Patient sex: F
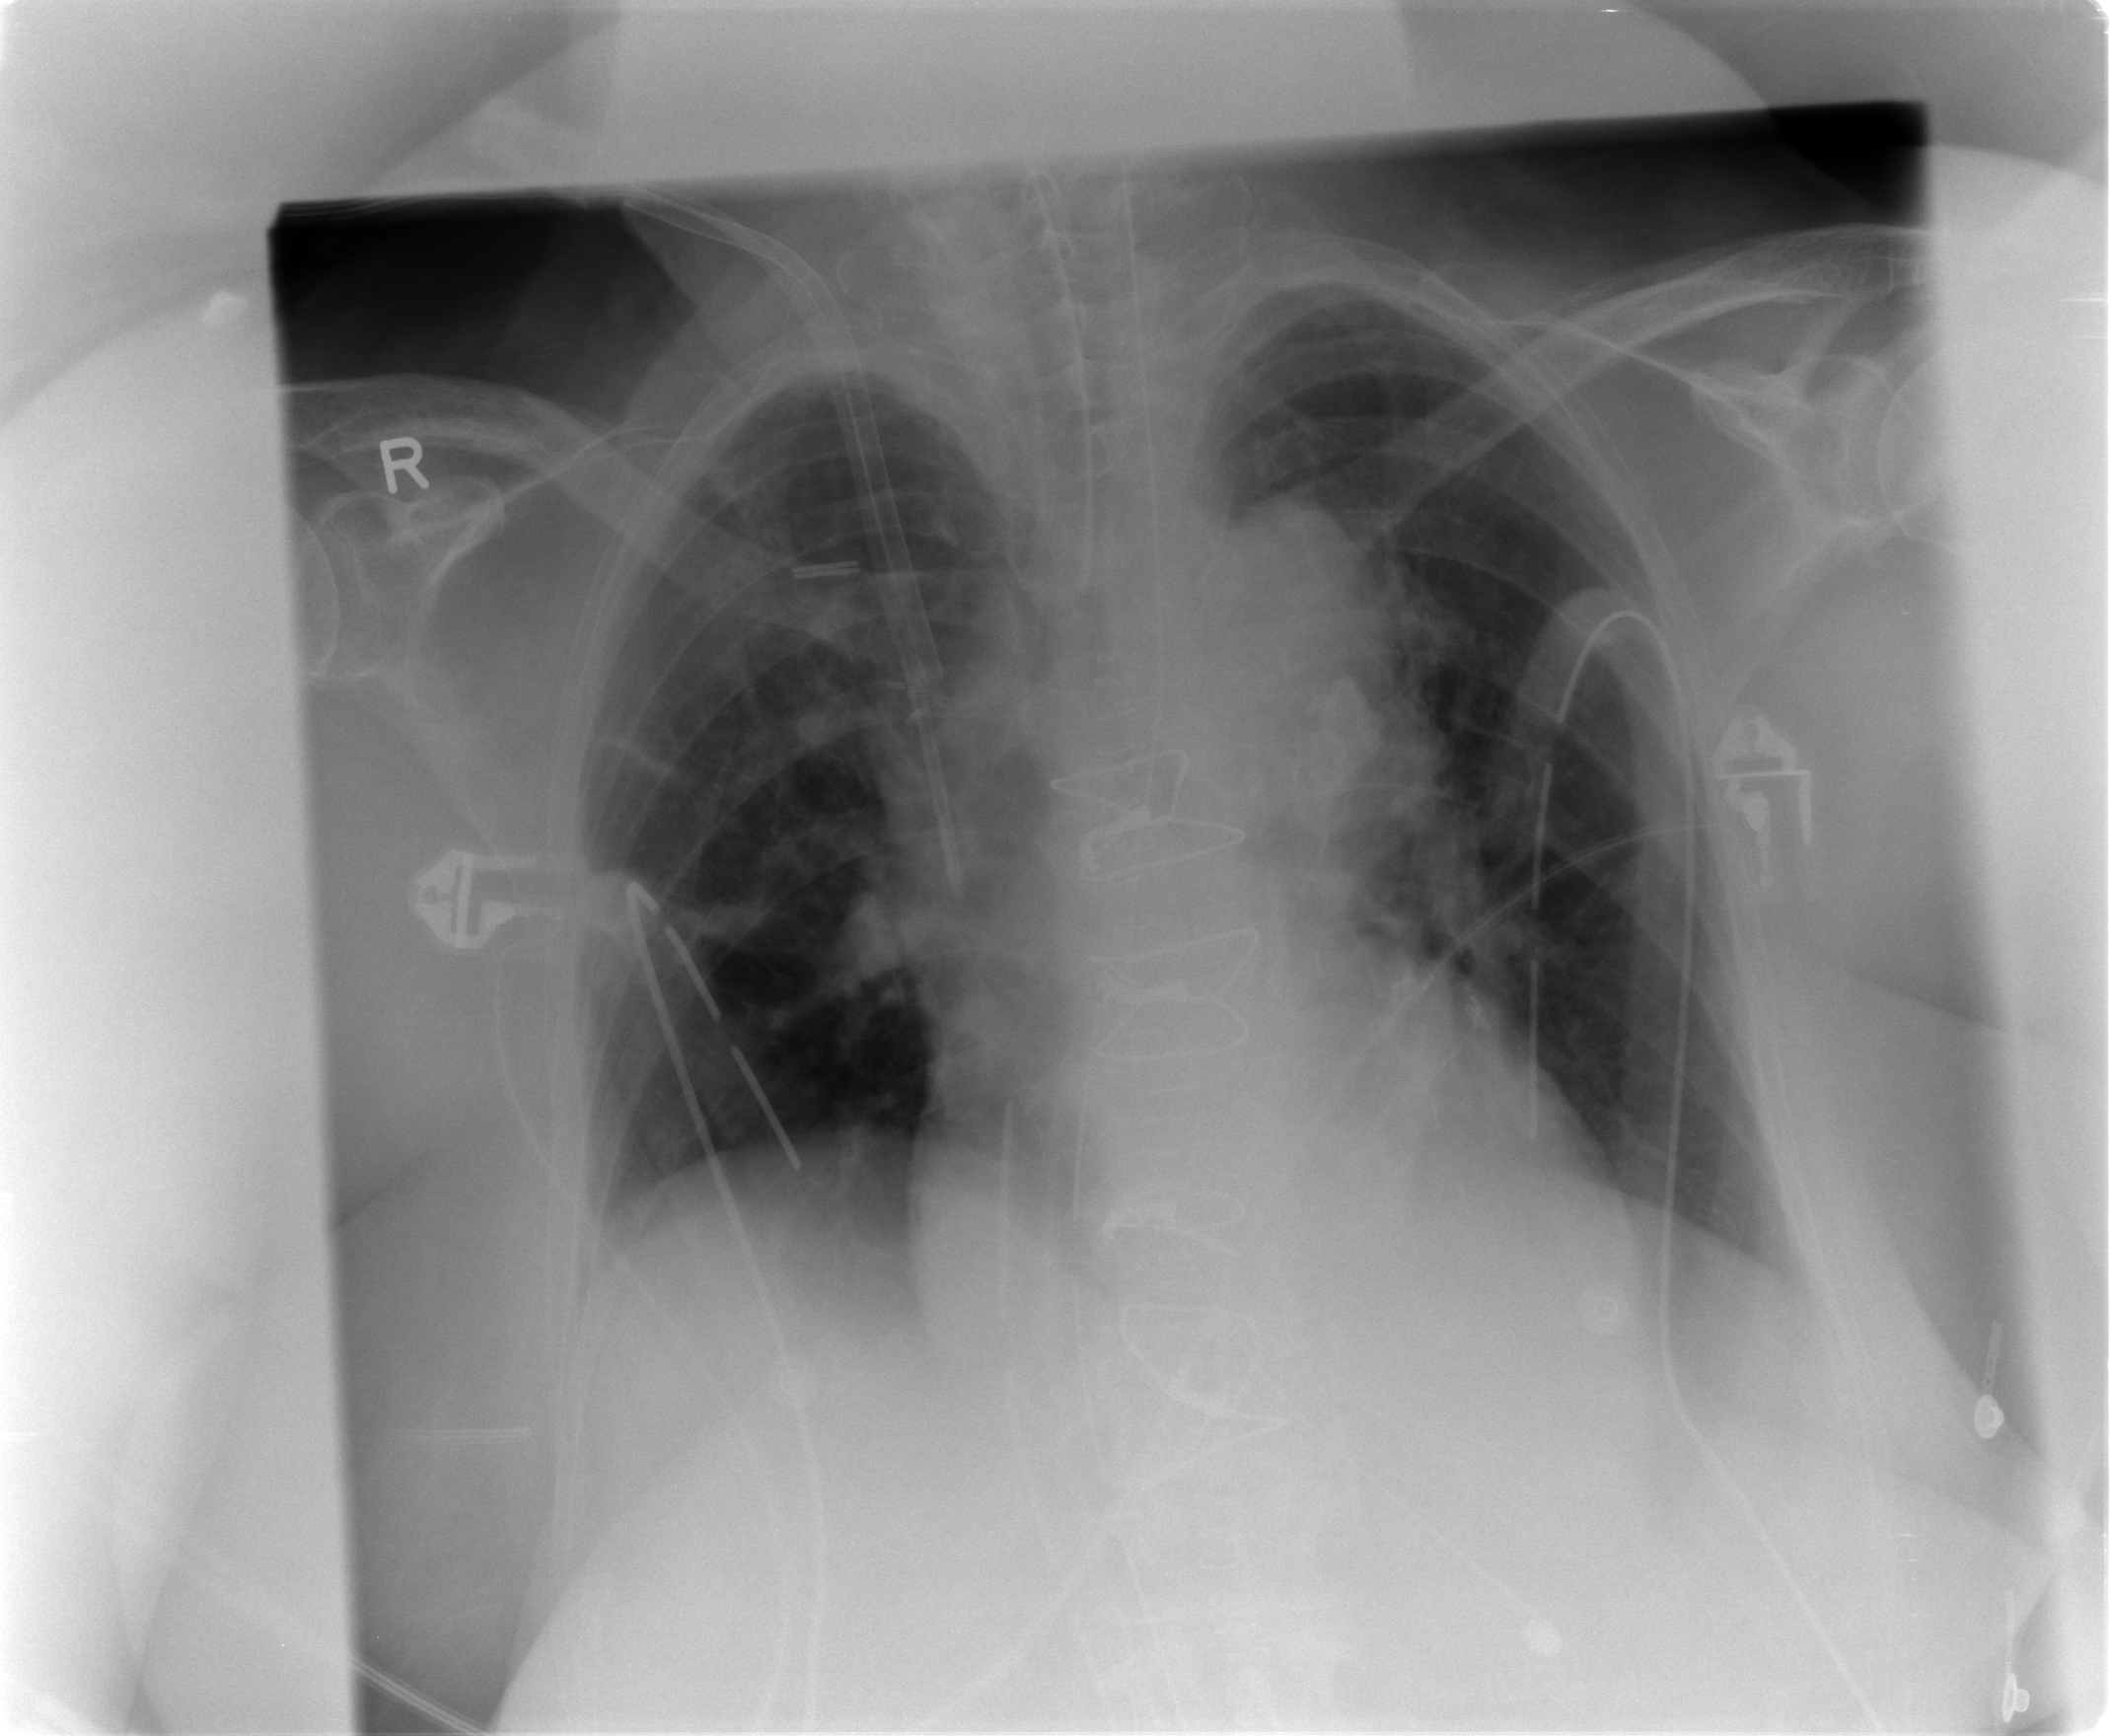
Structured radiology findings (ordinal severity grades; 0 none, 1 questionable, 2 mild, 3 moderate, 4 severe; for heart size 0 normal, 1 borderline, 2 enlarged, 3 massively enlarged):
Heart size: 0
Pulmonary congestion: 0
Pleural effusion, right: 0
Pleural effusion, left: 0
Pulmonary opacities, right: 0
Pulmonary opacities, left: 0
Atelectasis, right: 1
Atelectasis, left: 1